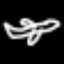
Label: airplane